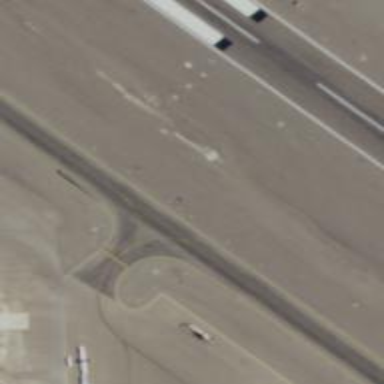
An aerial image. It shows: View of taxiway at the airport.